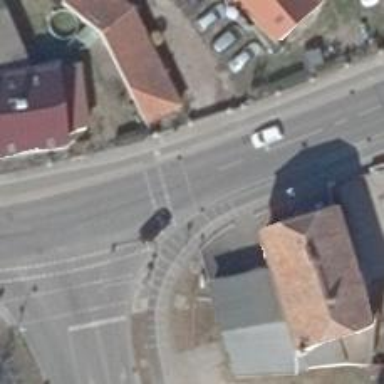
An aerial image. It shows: Road with traffic signals at the crossing.